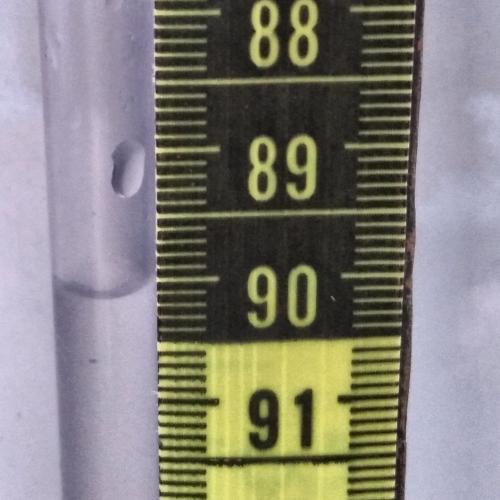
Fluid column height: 90.1 cm